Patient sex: M
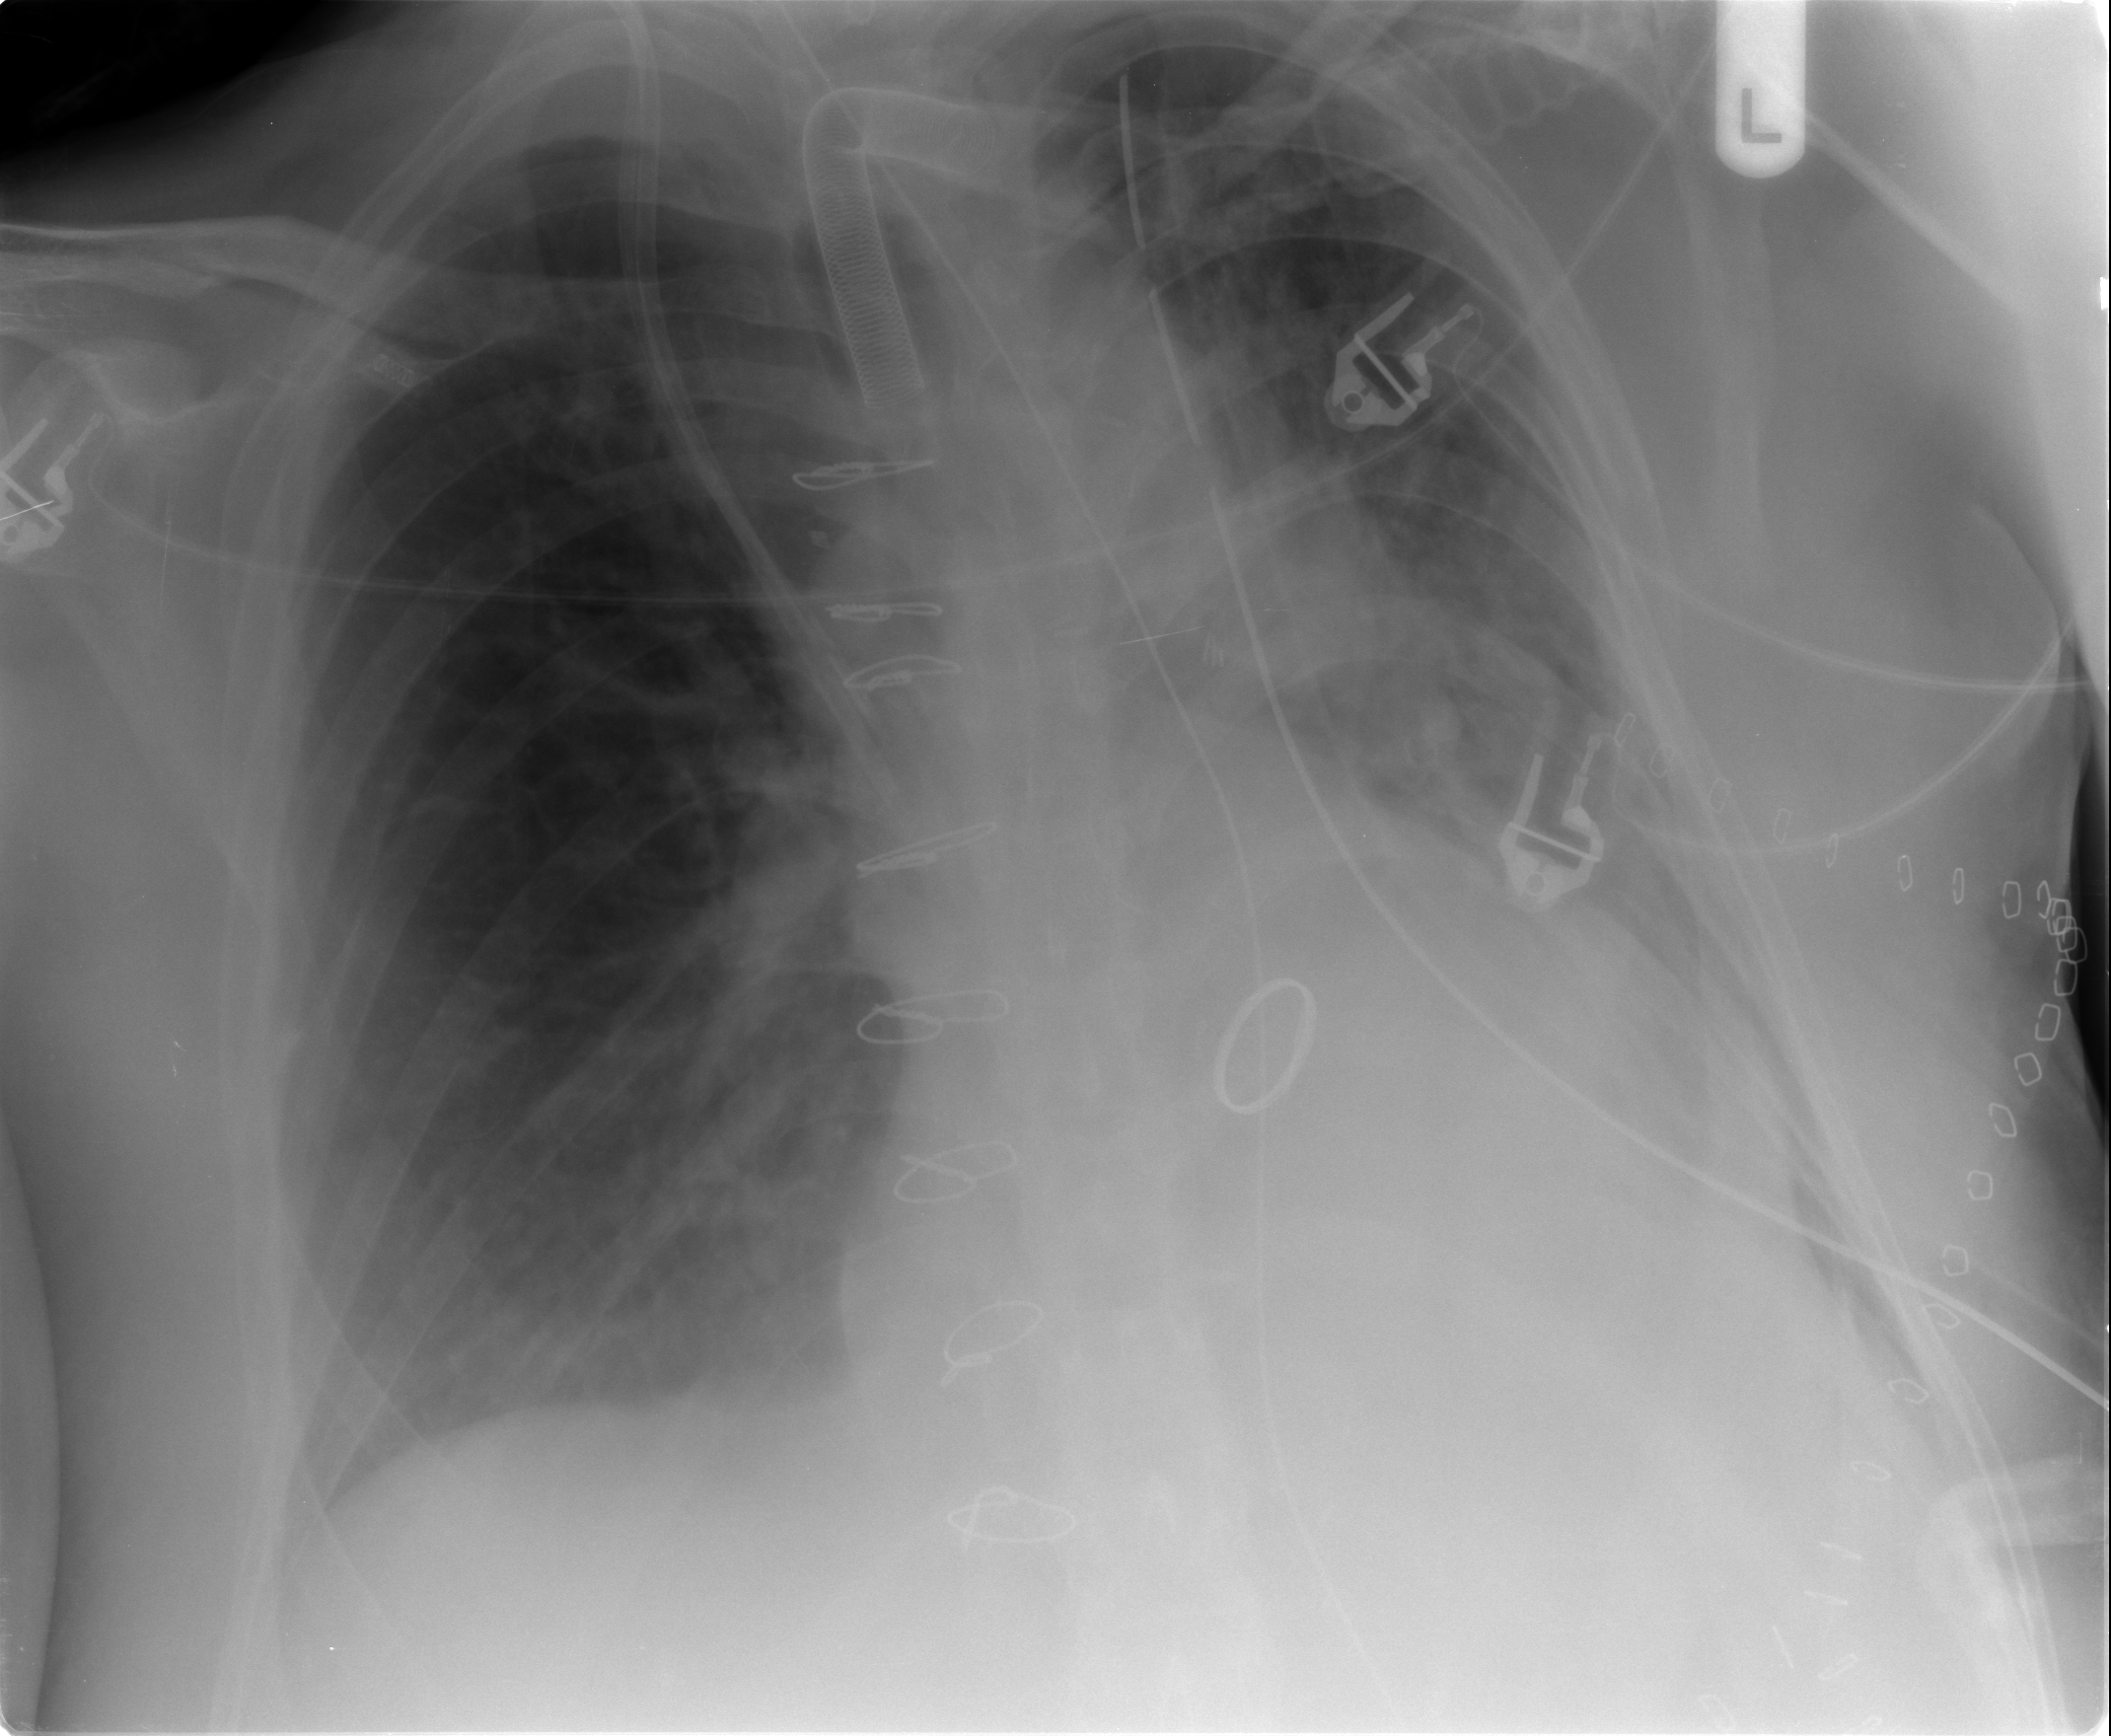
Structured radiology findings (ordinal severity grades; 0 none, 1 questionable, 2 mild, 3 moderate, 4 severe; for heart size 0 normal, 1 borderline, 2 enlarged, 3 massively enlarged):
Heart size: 0
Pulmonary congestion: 0
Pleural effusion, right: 0
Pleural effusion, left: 2
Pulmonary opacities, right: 0
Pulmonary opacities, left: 0
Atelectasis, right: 2
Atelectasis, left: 2